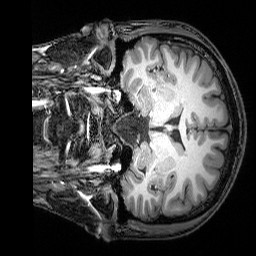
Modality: T1w
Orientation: coronal
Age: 27
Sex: male
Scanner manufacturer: siemens
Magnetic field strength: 3 T
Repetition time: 2.53 s
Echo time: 0.00388 s